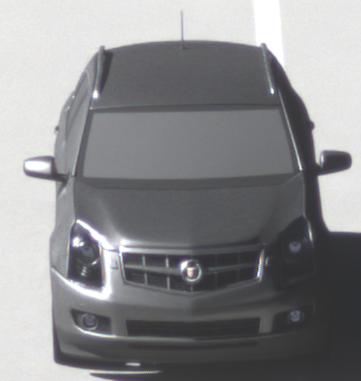
Make: Cadillac
Model: SRX 3.0 V6
Detailed model: SRX (II)
Model produced from: 2010/12
Model produced until: 2012/01
Doors: 5
Color: gray
Road condition: dry road
Daytime: morning or afternoon
Contrast: high contrast